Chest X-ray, PA view. Patient: 58 years old, sex F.
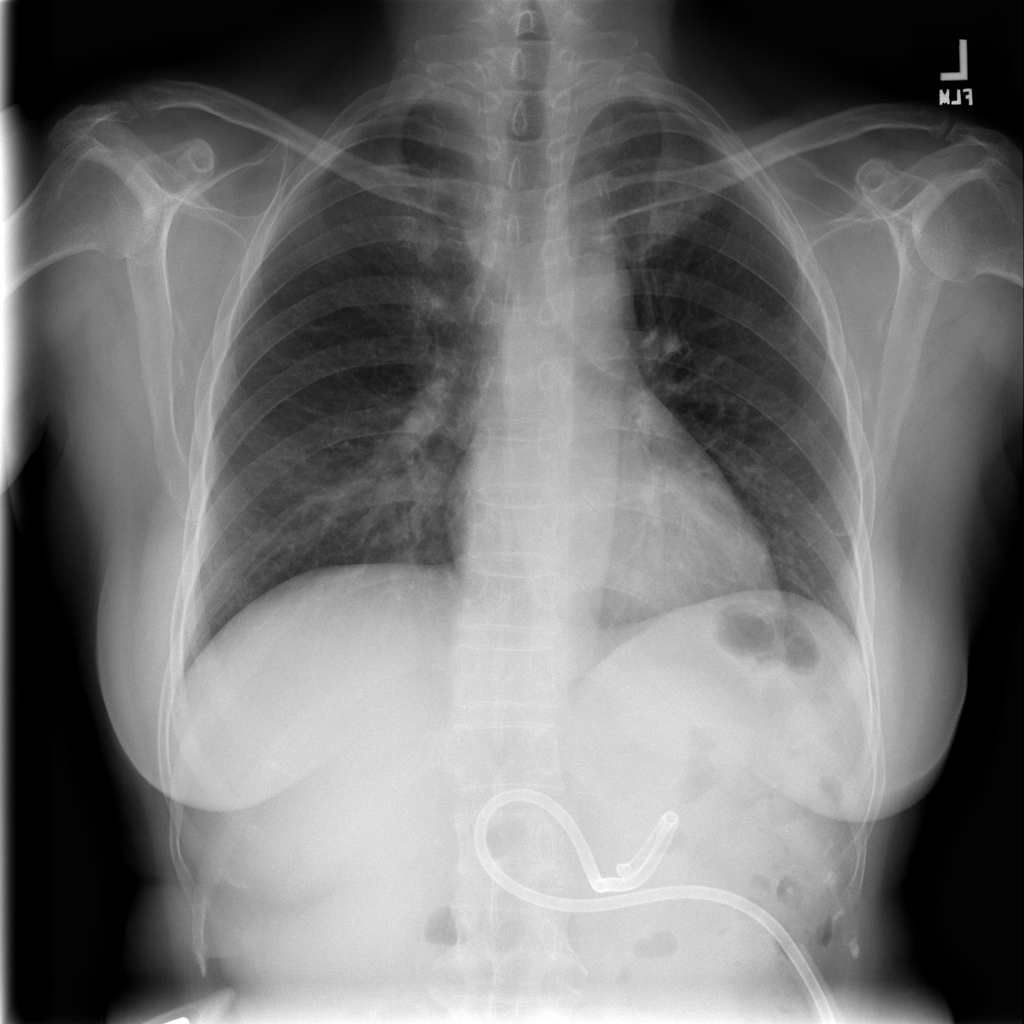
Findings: No Finding